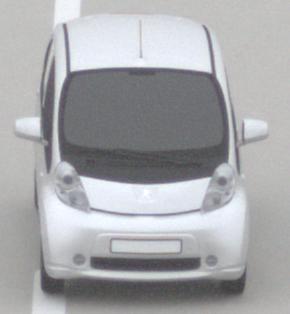
Make: Peugeot
Model: iOn
Detailed model: iOn
Model produced from: 2010/12
Model produced until: 2013/02
Doors: 5
Color: white
Road condition: dry road
Daytime: midday
Contrast: low contrast